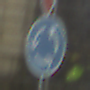
Verkehrszeichen: Kreisverkehr
Zusatzzeichen oben: VorfahrtGewaehren
Umgebung: Outdoor, Urban
Tageszeit: Midday
Wetter: Clear
Licht: Natural
Jahreszeit: NotSpecified
Kontrast: LowContrast